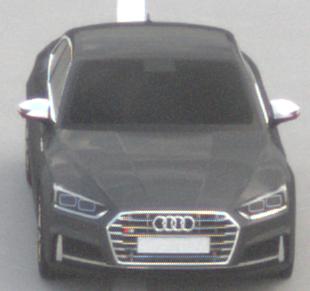
Make: Audi
Model: S5 Sportback
Detailed model: 8T Facelift
Model produced from: 2011
Model produced until: 2016
Doors: 5
Color: gray
Road condition: dry road
Daytime: midday
Contrast: low contrast